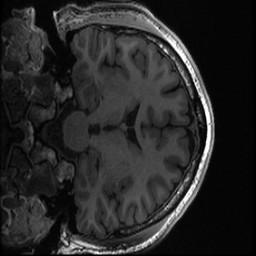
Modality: T1w
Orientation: coronal
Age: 31
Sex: male